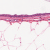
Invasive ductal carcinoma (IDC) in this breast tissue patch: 0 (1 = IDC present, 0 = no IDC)